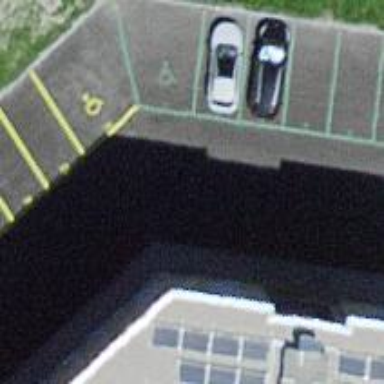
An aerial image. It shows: Asphalt parking aisle designated as service road.